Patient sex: F
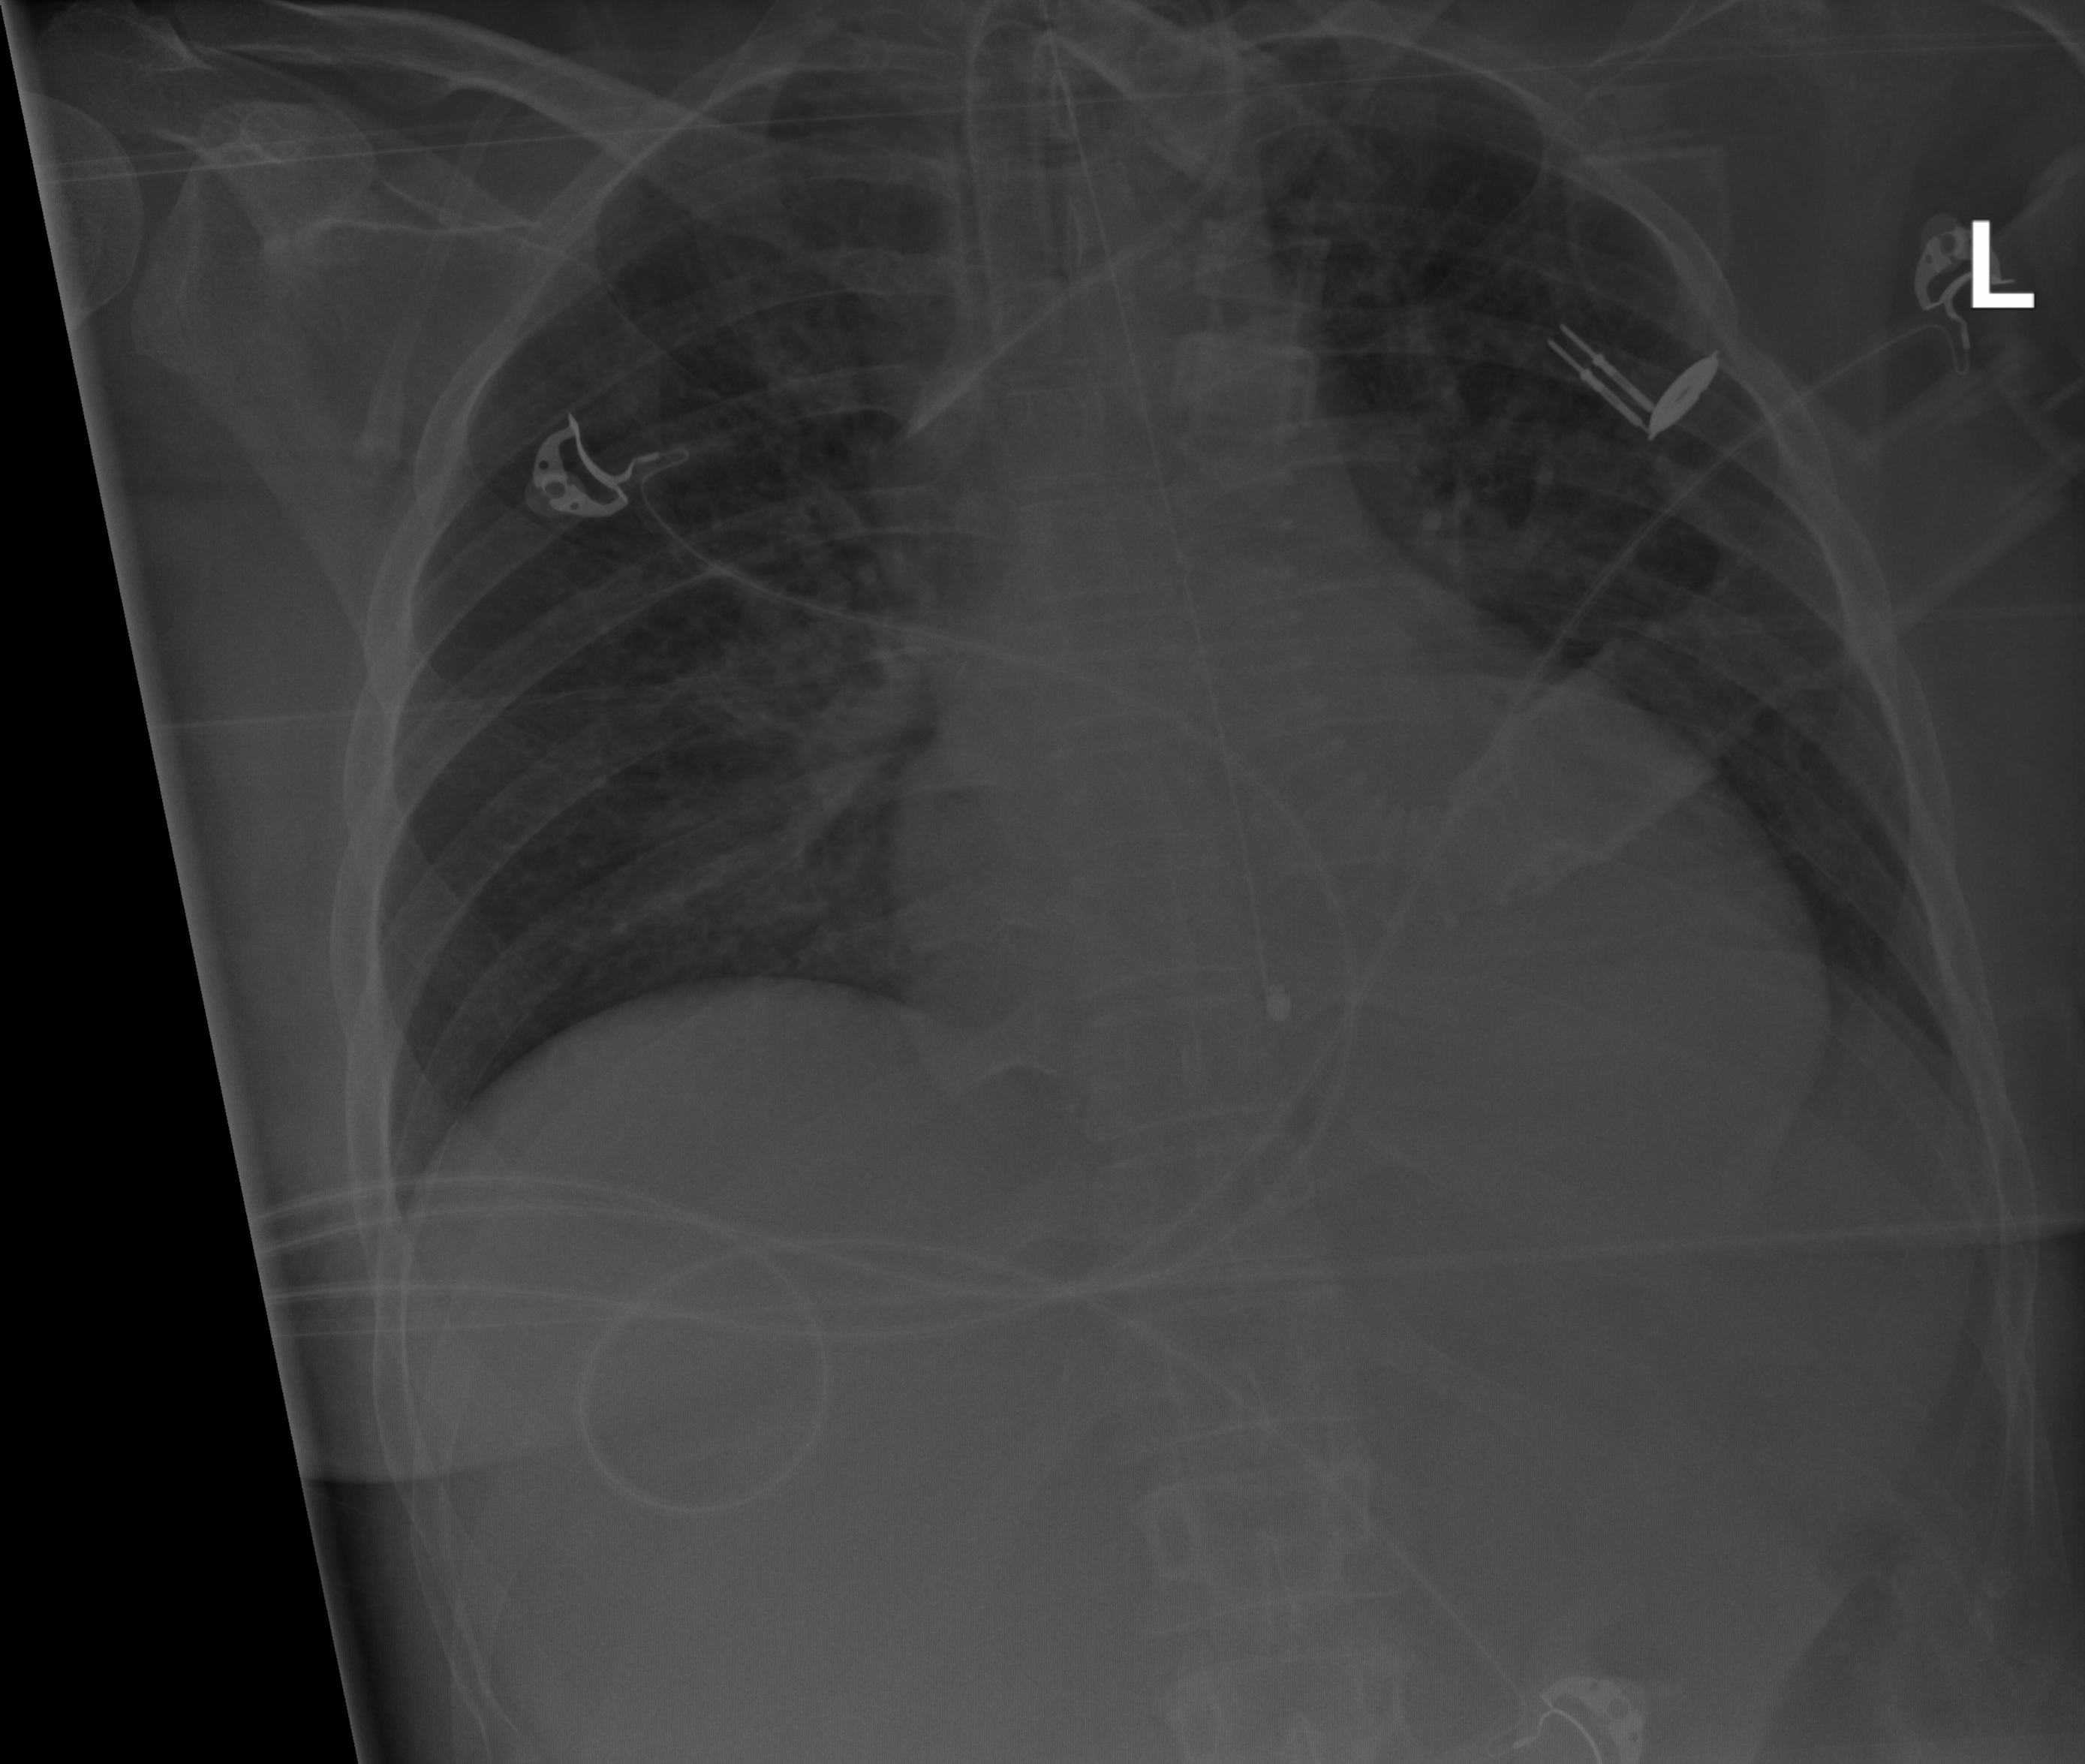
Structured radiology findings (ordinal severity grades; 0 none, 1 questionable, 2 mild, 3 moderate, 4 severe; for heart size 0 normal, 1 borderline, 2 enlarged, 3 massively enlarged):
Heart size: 2
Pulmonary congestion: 2
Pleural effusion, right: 0
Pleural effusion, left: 0
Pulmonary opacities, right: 0
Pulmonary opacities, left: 0
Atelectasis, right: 0
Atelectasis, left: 0